Question: I tried this on two different computers but get the same issue.
I am using the latest and greatest visual studio 2013.
I create a new project (of type Web->Asp.Net application)
Choose a template type of MVC or Web API (have same issue whatever type of template I select).
Then I change the authentication type to use individual.

The project with all the authentication code is created.
Web.config has the connection string set for a .mdf file.
'''
<add name="DefaultConnection" connectionString="Data Source=(LocalDb)11.0;AttachDbFilename=|DataDirectory|spnet-WebApplication1-20131031102303.mdf;Initial Catalog=aspnet-WebApplication1-20131031102303;Integrated Security=True" providerName="System.Data.SqlClient" />
'''
But the mdf file is missing in the app data folder. I searched the whole computer for the mdf file, but it is not created anywhere.
As a result testing my sign in and register modules using a browser gives me the Yellow Screen Of Death with the db connection being the issue.
What am I missing here?
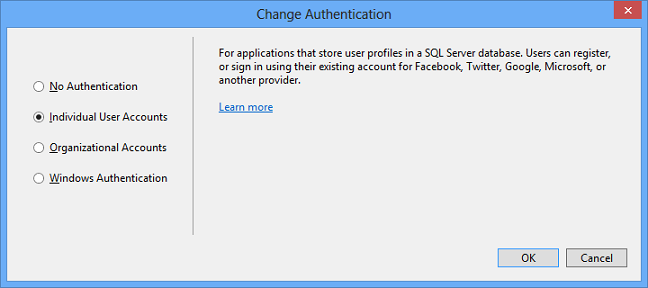
Answer: This is not a real answer to my question as to why this is happening. But here is the workaround I did to make it happen. I downloaded one of their sample projects which did have the mdf file in the app_data folder. Then I got the table schema from that mdf file and created those tables in my SQL Server database. Then I changed my connection string to point to my SQL Server database. My authentication pages worked after that with this new database. But what a pain to go through.